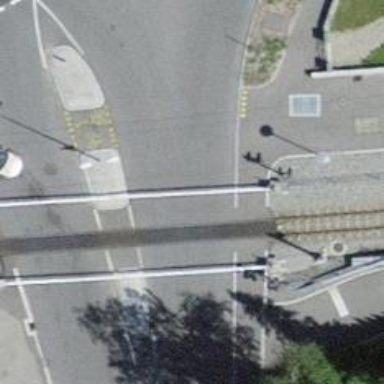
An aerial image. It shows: Crossing for the railway.